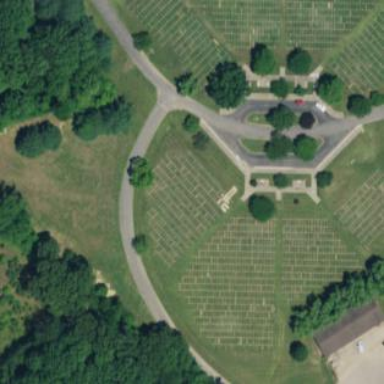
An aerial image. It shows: Section in the cemetery.